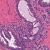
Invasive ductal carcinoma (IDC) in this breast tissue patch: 0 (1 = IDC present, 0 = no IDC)